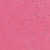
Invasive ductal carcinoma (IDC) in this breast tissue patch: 0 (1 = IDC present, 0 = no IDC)